三年级 · 算术
列坚式计算 $22 \times \Delta$ 认 $(\Delta$ 、均不是 0$)$, 甲、乙分别是每一步乘积的含义。下列说法正确的是 ( )。

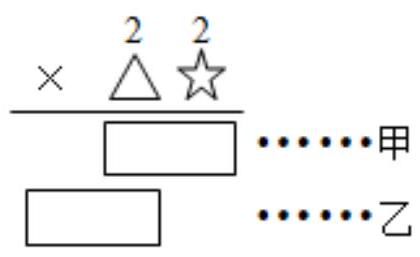
A. 只要々大于 $\triangle$, 甲就大于乙

B. 无论 $\triangle 、$ 是几, 乙总大于甲

C. $\triangle$ 、的不确定，无法比较甲、乙
答案: B
解析: B

【分析】在个位上, 表示㐸个一; $\triangle$ 在十位上, 表示 $\triangle$ 个十, 所以无论 $\triangle$ 、是几, 都是 $\triangle>$ 凸,再乘相同的因数 $22, \Delta \times 22>\boldsymbol{\sim} \times 22$, 即乙 $>$ 甲。

【详解】根据分析可知：无论 $\triangle$ 、是几，乙总大于甲。故答案为: B

【点睛】熟悉两位数乘两位数的算理, 是解答此题的关键。